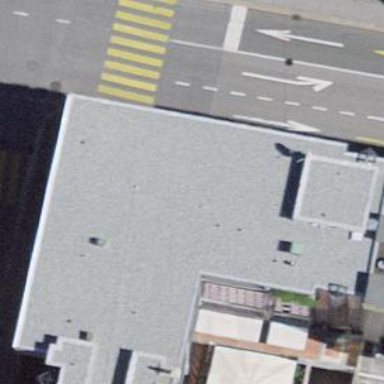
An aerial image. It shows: Restaurant.